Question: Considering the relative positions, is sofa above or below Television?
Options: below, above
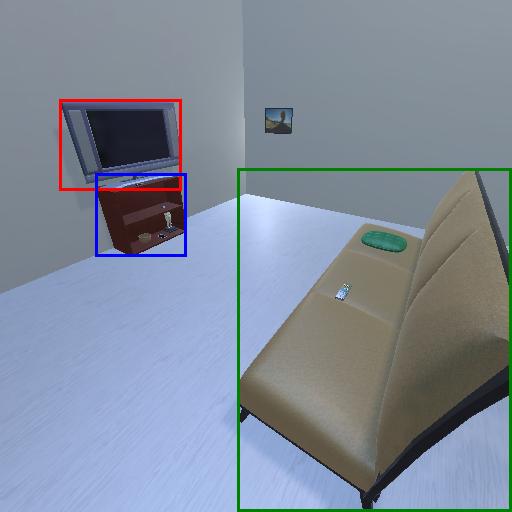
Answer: below